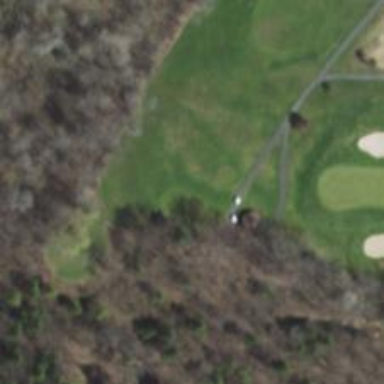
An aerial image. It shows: Golf tee.